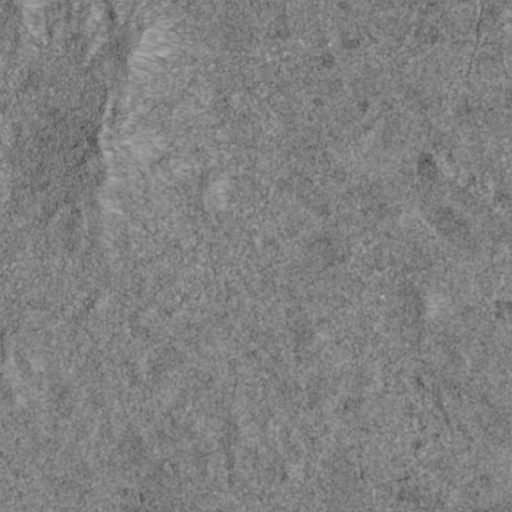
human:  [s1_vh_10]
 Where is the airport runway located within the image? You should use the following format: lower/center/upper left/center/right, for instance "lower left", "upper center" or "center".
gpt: The airport runway is located in the upper center of the image.
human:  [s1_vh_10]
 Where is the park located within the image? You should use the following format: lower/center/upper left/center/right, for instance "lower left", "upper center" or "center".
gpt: The park is located in the upper center of the image.
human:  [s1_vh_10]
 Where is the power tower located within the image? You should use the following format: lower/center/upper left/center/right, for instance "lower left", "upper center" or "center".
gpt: The power tower is located in the lower left of the image.
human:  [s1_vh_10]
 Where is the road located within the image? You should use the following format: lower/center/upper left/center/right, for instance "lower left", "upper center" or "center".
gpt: There is no road in the image.

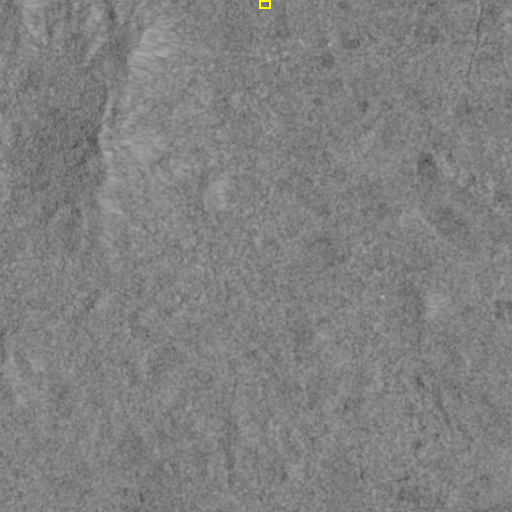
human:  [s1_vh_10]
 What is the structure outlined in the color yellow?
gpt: The structure outlined in yellow is a park.
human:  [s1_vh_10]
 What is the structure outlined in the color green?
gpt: There is no green outline.